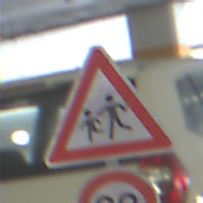
Verkehrszeichen: KinderRechts
Zusatzzeichen unten: Geschwindigkeit20
Umgebung: Indoor, Special
Tageszeit: NotSpecified
Wetter: NotSpecified
Licht: Artificial
Jahreszeit: NotSpecified
Kontrast: HighContrast